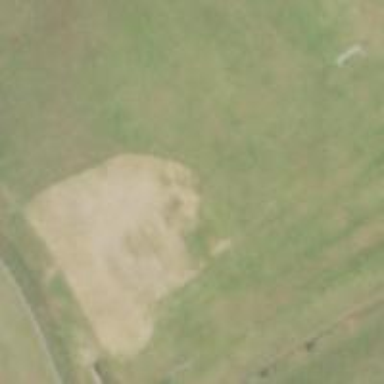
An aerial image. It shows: Baseball pitch for leisure land activities.